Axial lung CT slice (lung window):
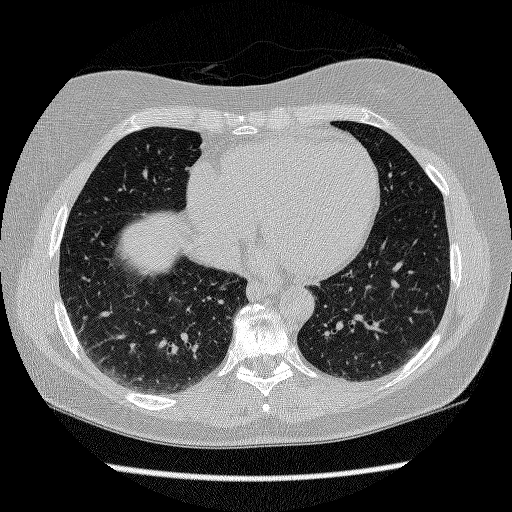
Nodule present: no